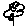
Label: flower